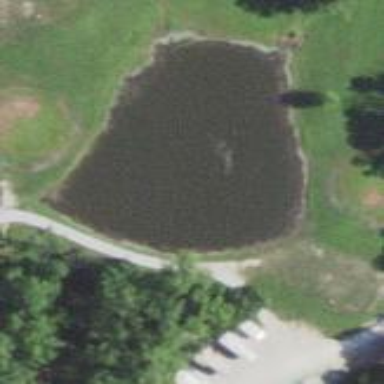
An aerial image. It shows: Serene pond surrounded by nature.